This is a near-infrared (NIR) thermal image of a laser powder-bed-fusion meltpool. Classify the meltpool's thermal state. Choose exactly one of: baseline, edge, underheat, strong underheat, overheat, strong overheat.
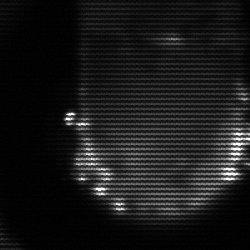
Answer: baseline